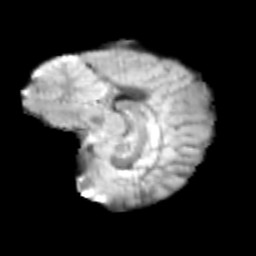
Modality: T2w
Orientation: sagittal
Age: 10
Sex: female
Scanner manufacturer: siemens
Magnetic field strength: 3 T
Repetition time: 3.8 s
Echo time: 0.07 s